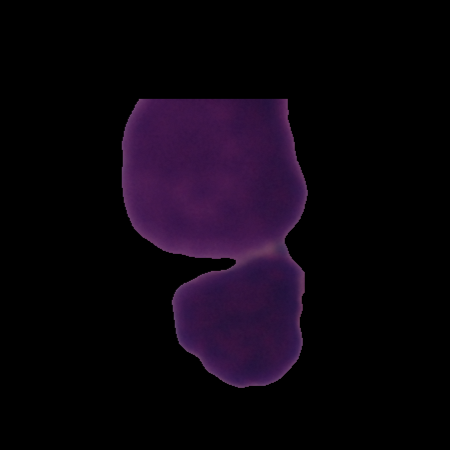
Label: healthy